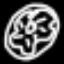
Label: donut